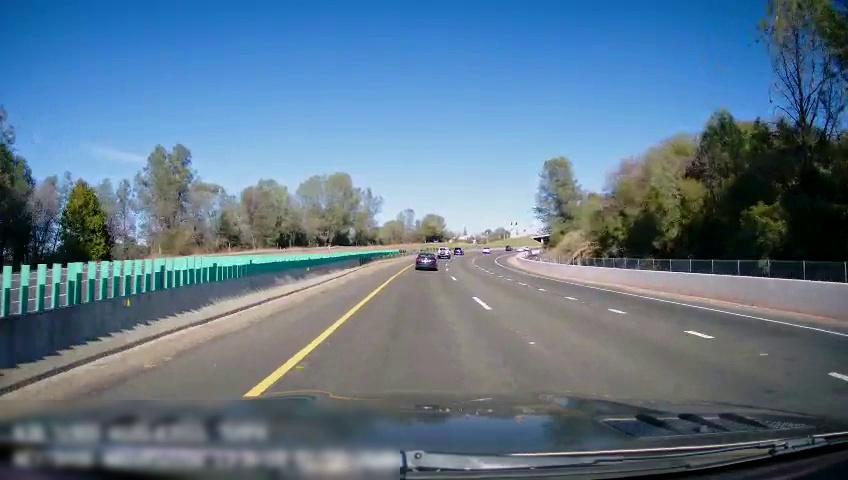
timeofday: Day
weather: Sunny
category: Drivable Space
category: Vehicles | Car
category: Vehicles | SUV
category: Vehicles | SUV
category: Lanes | Current Lane
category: Lanes | Current Lane
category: Lanes | Alternate Lane
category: Lanes | Alternate Lane